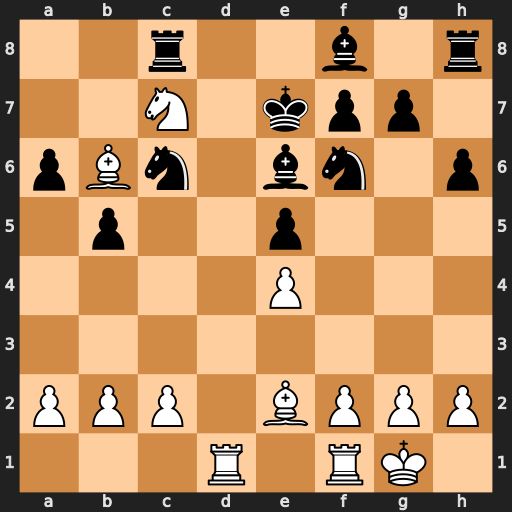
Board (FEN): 2r2b1r/2N1kpp1/pBn1bn1p/1p2p3/4P3/8/PPP1BPPP/3R1RK1
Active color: w
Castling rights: -
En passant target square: -
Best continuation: Bc5#